Question: i make a php page in which i show the selected value,selected value check from post array here is my array:
'''
Array ( [events] => Array [fromdate] => [todate] => [description] => [subject] => [fromname] => [replyto] => [senddatetime] => [timezone] => America/Los_Angeles [message] =>
'''
dfhhhhhhhhhhhhhhhhhhhhhhhhhhhhhhhhhhhhhhhhhh
[submit_skip] => Continue )
i want to get events array and compare option value with events array if events array value matched with options then it shown selected like the given below:

here is my code:
'''
<select name="events[]" multiple size="10" >
<?
$events = array();
$events=$_POST['events'];
$select = sprintf ("SELECT event_id,event_name
FROM 'events'
WHERE ('user_id' = '%s') order by event_name",
$GLOBALS ['mysqli']->real_escape_string ($_SESSION['user_id']));
$res = $GLOBALS ['mysqli']->query ($select) or die ($GLOBALS ['mysqli']->error . __LINE__);
if ($res->num_rows > 0)
{
while($row = $res->fetch_assoc ())
{
if($row['event_id']== $_POST['events'])
$selected = "selected="selected"";
else
$selected = "";
echo "<option value="".$row['event_id']."" $selected>".$row['event_name']."</option>
";
}
}
?>
</select>
'''
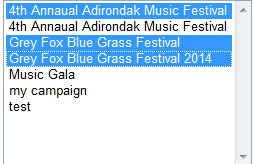
Answer: your post array does not contain any event_id data so this compare won't work. if you had something like this:
'''
Array ( [events] => Array [0] => 3 [1] => 5 [2] => 4 )
'''
then you could compare with this:
'''
if(in_array($row['event_id'], $_POST['events'])
'''